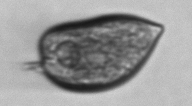
Label: Prorocentrum_micans